Question: I have to implement keywords in an MVC application used for storing animal lines (we develop database-first). Each keyword has a M:N relationship to the animal lines.
The problem is that each keyword has a bunch of synonyms and alternative spellings. So, if an animal line is especially interesting to immunologists, it may get the keyword 'T-Cells'. But the stakeholders want the line to be findable when users enter 't-cell', 't cell', 't Zelle', or 'lymphocyte'.
I created a database model where the actual spelling of the keyword is a separate table with an 1:N relationship.

But I have to somehow get a "canonical" spelling in there. So, one spelling is supposed to be the main one, which gets shown when the animal line is displayed, etc. The other spellings are only used for searching (and possibly auto-complete when a new animal line is entered, but this is for some future release).
Luckily, the canonical spelling is application-wide canonical, the user doesn't get to pick which one of the synonyms gets displayed on the animal line they just entered.
I can think of three ways to do it, but all three have some drawbacks:
1. Include an isCanonicalSpelling bit in the KeywordSpelling table. Easy, but if my code has a bug or somebody writes a quick script to do something to the database, I may end up in a situation where more or less than one spelling of the same keyword is marked as canonical.
2. Include a canonicalSpelling field in the Keyword table. The canonical spelling will not be written to the spelling table then. Still relatively easy, but somehow feels unclean to have spellings which are not in the spelling table. The code for swapping a canonical and non-canonical spelling is more complicated.
3. Make a second, 1:1 relationship between the Keyword and KeywordSpelling table. From an ERD point of view, it feels like the best solution, but I am not sure how to enforce it well with the tools I am using. I don't know if Microsoft SQL server even allows 1:1 relationships, and even if it does, I don't know what I will have to do to get Entity Framework to play along nicely, it will probably require lots of code.
So, which solution would you say is the best? Which one will give me the least headache in the future, and why? Are there drawbacks to any of the solutions I have overlooked? Is there an yet better solution I haven't thought of?
I am posting here and not on dba.stackexchange on purpose. I know that the third solution is the best from an ERD point of view, but I want to know which one will allow for the simplest application level code without too much risk of inconsistent data.
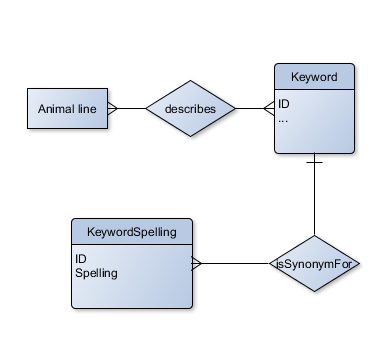
Answer: I'd go for the in combination with natural keys:
'''
CREATE TABLE Keyword (
ID INT PRIMARY KEY,
CanonicalSpelling VARCHAR(100)
);
CREATE TABLE KeywordSpelling (
ID INT,
Spelling VARCHAR(100),
PRIMARY KEY (ID, Spelling)
);
ALTER TABLE Keyword
ADD FOREIGN KEY (ID, CanonicalSpelling)
REFERENCES KeywordSpelling (ID, Spelling);
INSERT INTO Keyword VALUES (1, NULL);
INSERT INTO KeywordSpelling VALUES (1, 'T-Cells');
INSERT INTO KeywordSpelling VALUES (1, 't-cell');
INSERT INTO KeywordSpelling VALUES (1, 't cell');
INSERT INTO KeywordSpelling VALUES (1, 't Zelle');
INSERT INTO KeywordSpelling VALUES (1, 'lymphocyte');
UPDATE Keyword SET CanonicalSpelling = 'T-Cells' WHERE ID = 1;
'''
Note that the field 'CanonicalSpelling' is a copy of the value that already exists in the 'KeywordSpelling' table. That's different from the option 2, that would just have an independent value.
Copy might seem redundant at the first glance, but keep in mind that the DBMS will always keep it from "dangling" due to the FK.
- 'KeywordSpelling'- 'KeywordSpelling'
The would require special handling of the canonical value - you'd need to query both 'Keyword' and 'KeywordSpelling' to get all the values, and you couldn't rely on the DBMS to enforce uniqueness across tables.
The would require an index on '{ID, IsCanonical}' (in the 'KeywordSpelling' table). Fortunately, MS SQL Server supports <URL>, that's actually a viable solution here, but the option 3 still allows for getting the canonical value without accessing the spelling table at all.
---
The structure above allows the canonical value to be missing ('CanonicalSpelling' is NULL-able). In other words, it's a 1:0..1 relationship.
On a DBMS that supports deferred constraints (MS SQL Server sadly doesn't), you can declaratively enforce a real 1:1 like this:
'''
CREATE TABLE Keyword (
ID INT PRIMARY KEY,
CanonicalSpelling VARCHAR(100) NOT NULL
);
CREATE TABLE KeywordSpelling (
ID INT,
Spelling VARCHAR(100),
PRIMARY KEY (ID, Spelling)
);
ALTER TABLE Keyword
ADD FOREIGN KEY (ID, CanonicalSpelling)
REFERENCES KeywordSpelling (ID, Spelling)
DEFERRABLE INITIALLY DEFERRED;
INSERT INTO Keyword VALUES (1, 'T-Cells');
INSERT INTO KeywordSpelling VALUES (1, 'T-Cells');
INSERT INTO KeywordSpelling VALUES (1, 't-cell');
INSERT INTO KeywordSpelling VALUES (1, 't cell');
INSERT INTO KeywordSpelling VALUES (1, 't Zelle');
INSERT INTO KeywordSpelling VALUES (1, 'lymphocyte');
'''